Question: I have an asp.net page called Default.aspx, and it's master page is Site.master. In the Default.aspx, i added a gridview with 3 databound fields and 1 Templatefield, and then, dragged a TextBox inside this templatefield.

I'm trying to get the textbox values for each row in this gridview, using the FindControl method, but it's returning Nothing.
Here is the code that i'm using to retrieve these values:
'''
For Each gvr As GridViewRow In GridView1.Rows
Dim tb As TextBox = DirectCast(gvr.FindControl("TextBox1"), TextBox)
Dim txt As String = tb.Text
MsgBox(txt)
Next
'''
Note: I'm using masterPages, and i'm thinking this is causing the problem.
[edit]
In the Page_load event, to bound the gridview, i'm using the code:
'''
GridView1.DataSource = f.xDa
GridView1.DataBind()
'''
In the Button1, I've added the code:
'''
For Each gvr As GridViewRow In GridView1.Rows
Dim tb As TextBox = DirectCast(gvr.FindControl("TextBox1"), TextBox)
Dim txt As String = tb.Text
MsgBox(txt)
Next
'''
But i'm Always getting an empty textbox.
Thank's everybody!
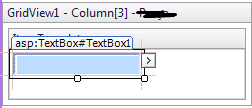
Answer: You need to update your 'Page_Load' code to this:
'''
If Not IsPostBack Then
GridView1.DataSource = f.xDa
GridView1.DataBind()
End If
'''
By the time your code gets to the 'Button_Click' event, it has already repopulated the GridView with data from your database (overwriting what your user typed into the TextBox).
The code I've added above causes the data to be loaded only the first time - then the ASP.NET viewstate handles making sure the state of the GridView is kept up-to-date.